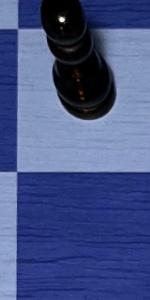
Label: Empty